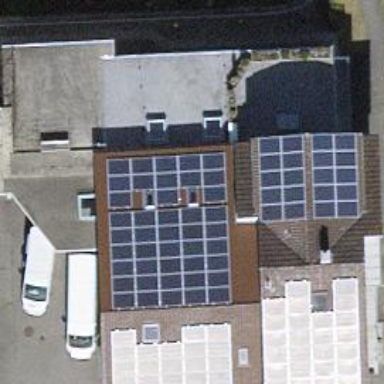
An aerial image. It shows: Solar power generator using photovoltaic method with solar photovoltaic panel types.